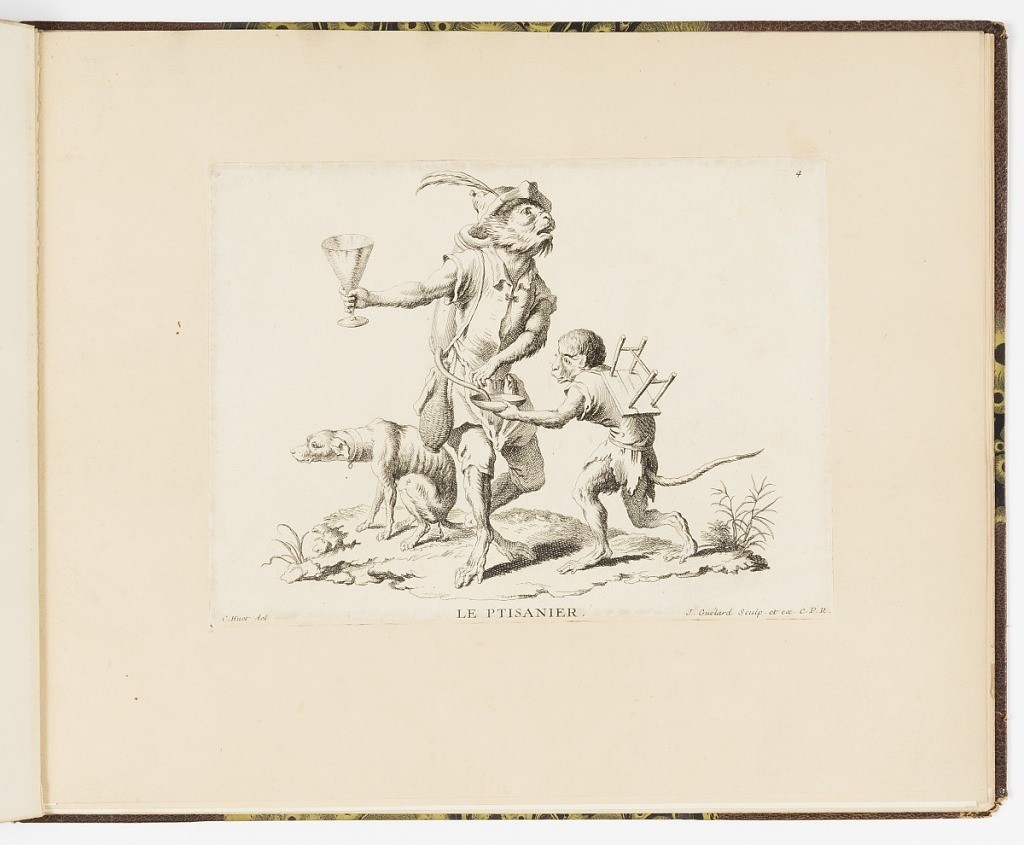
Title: LE PTISANIER
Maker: Christophe Huet, French, 1695 – 1759
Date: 1743
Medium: Etching on laid paper
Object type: Bound print
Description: Plate 4 of a series of 23 prints featuring monkeys acting as humans in various figural scenes. In outdoor setting, a figural group of monkeys in human costume. At center, a monkey in a feathered hat wears a container of infused herbal tea at his back, with a long tube to dispense and deliver the beverage. He holds a conical chalice in his right hand. A smaller monkey at right with a stool on his back fills a small bowl with the drink. In the background, a cowering dog defecates.